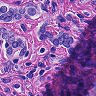
Metastatic tissue present: yes